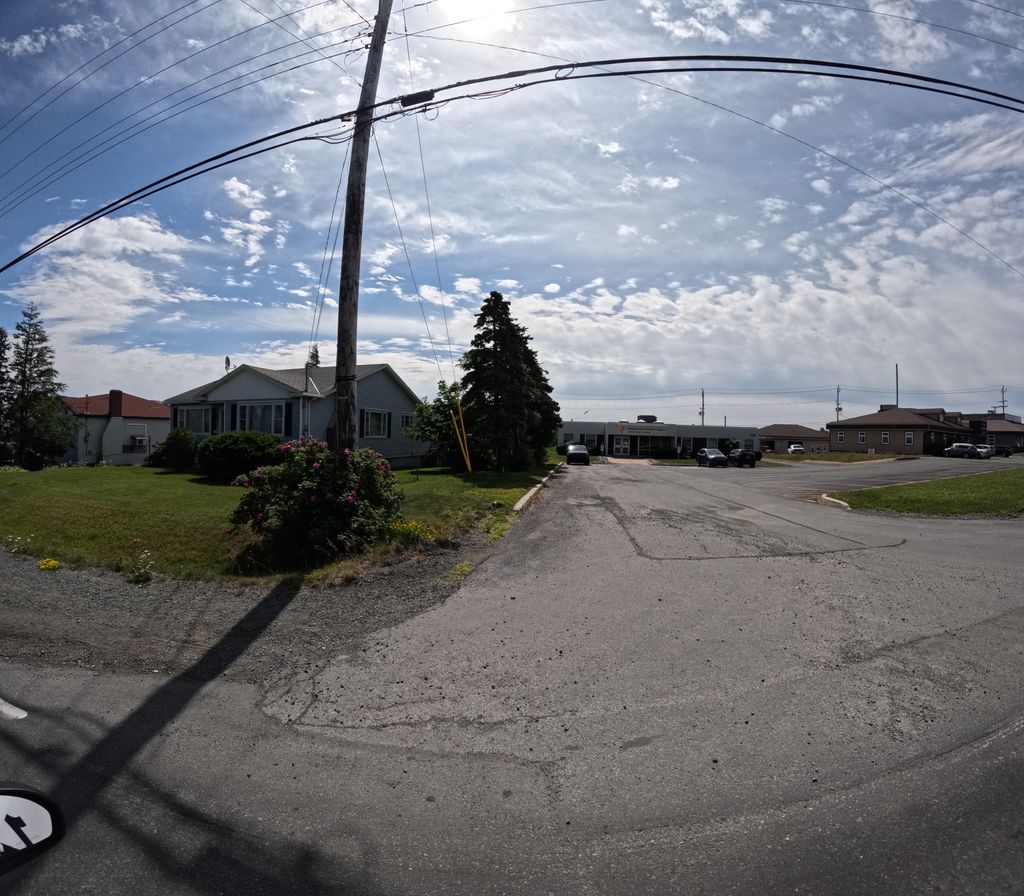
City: st_johns